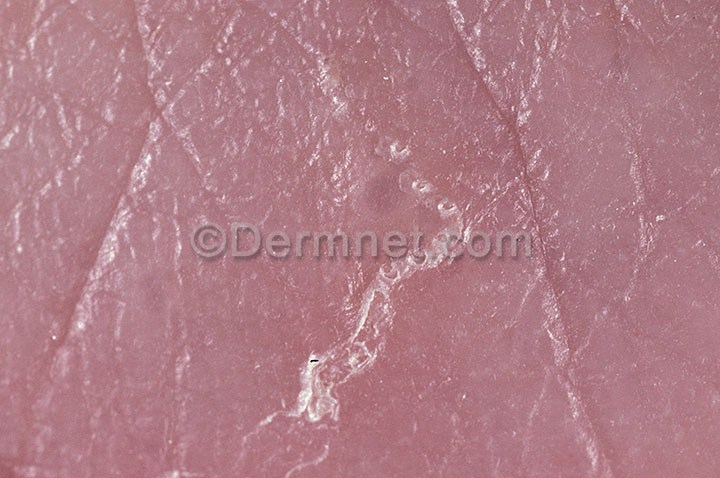
Disease: Scabies Lyme Disease and other Infestations and Bites